Field crop: tomato
Growth stage: 2
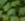
Species: solanum